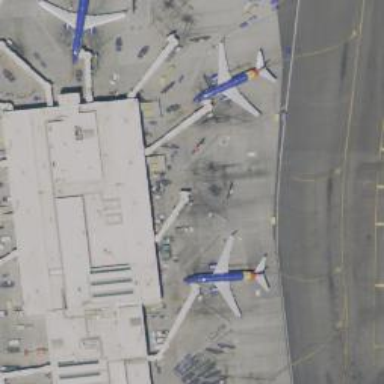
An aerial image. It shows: Airport gate.